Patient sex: M
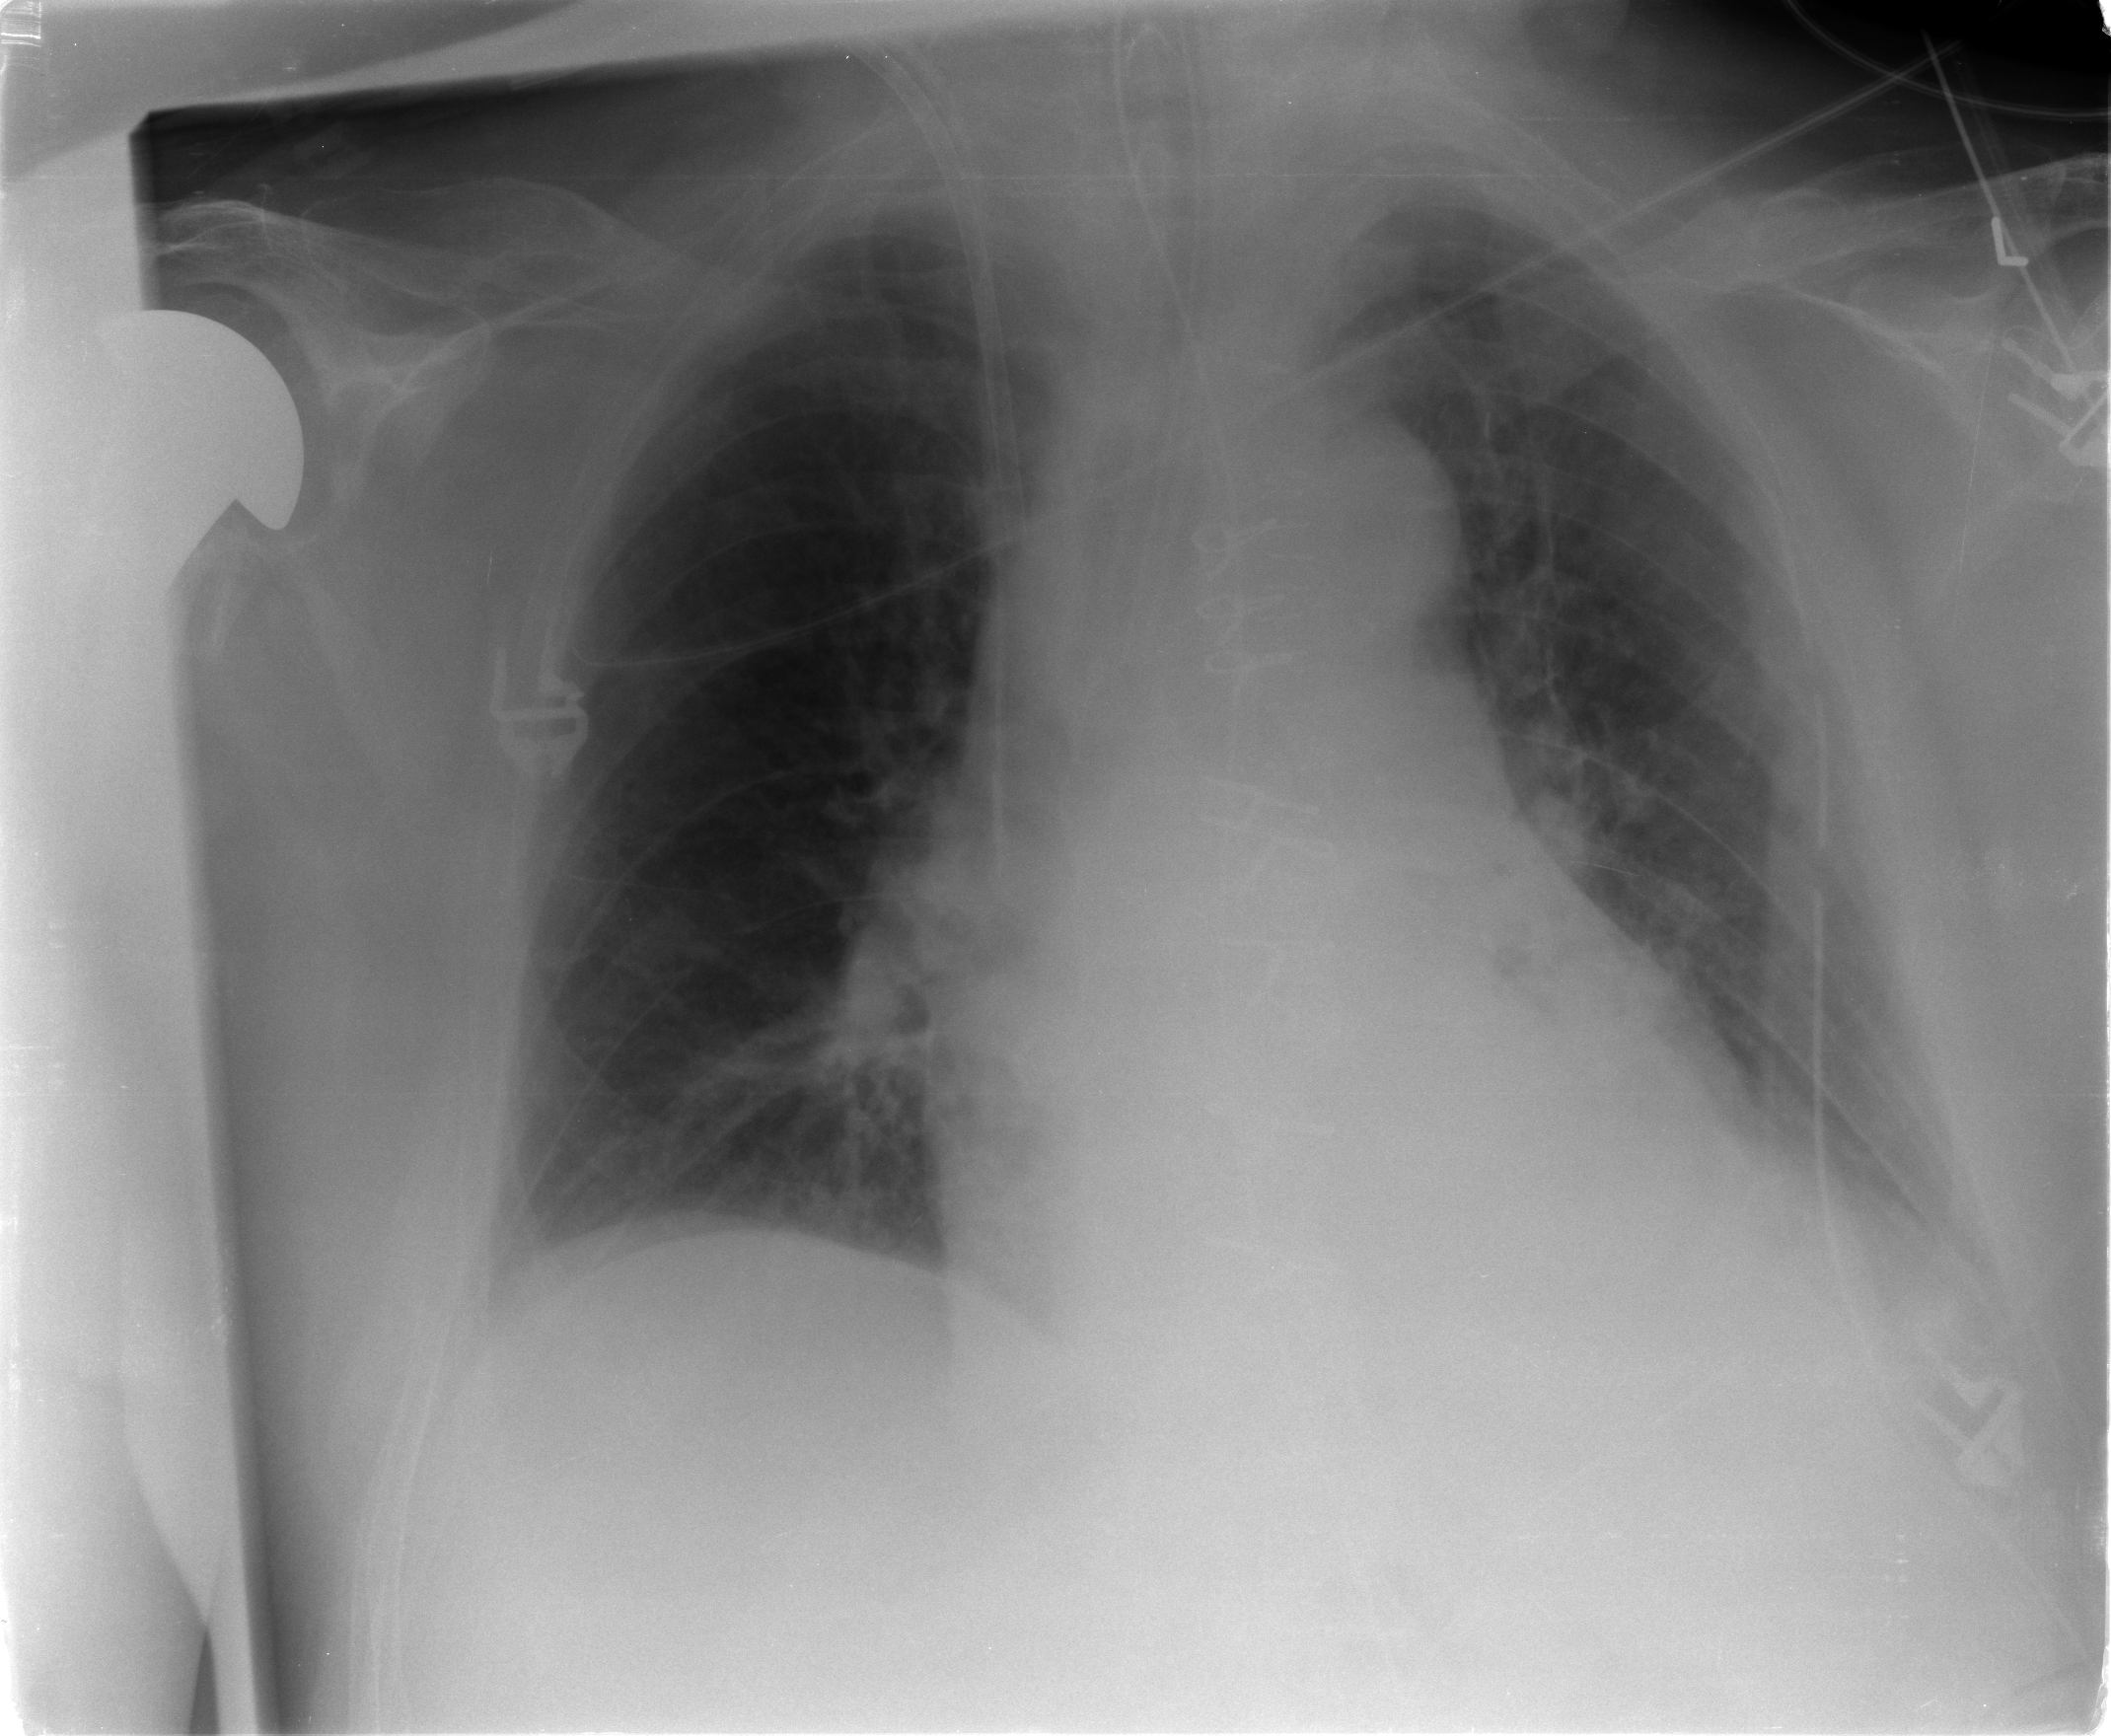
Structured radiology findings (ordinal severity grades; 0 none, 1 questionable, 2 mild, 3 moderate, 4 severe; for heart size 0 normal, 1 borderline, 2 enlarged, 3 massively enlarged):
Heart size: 2
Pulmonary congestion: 0
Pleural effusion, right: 0
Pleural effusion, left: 2
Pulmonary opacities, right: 0
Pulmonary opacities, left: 0
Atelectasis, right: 0
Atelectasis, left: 2